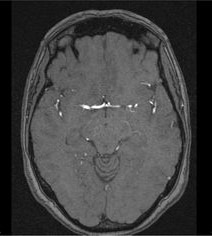
Label: notumor